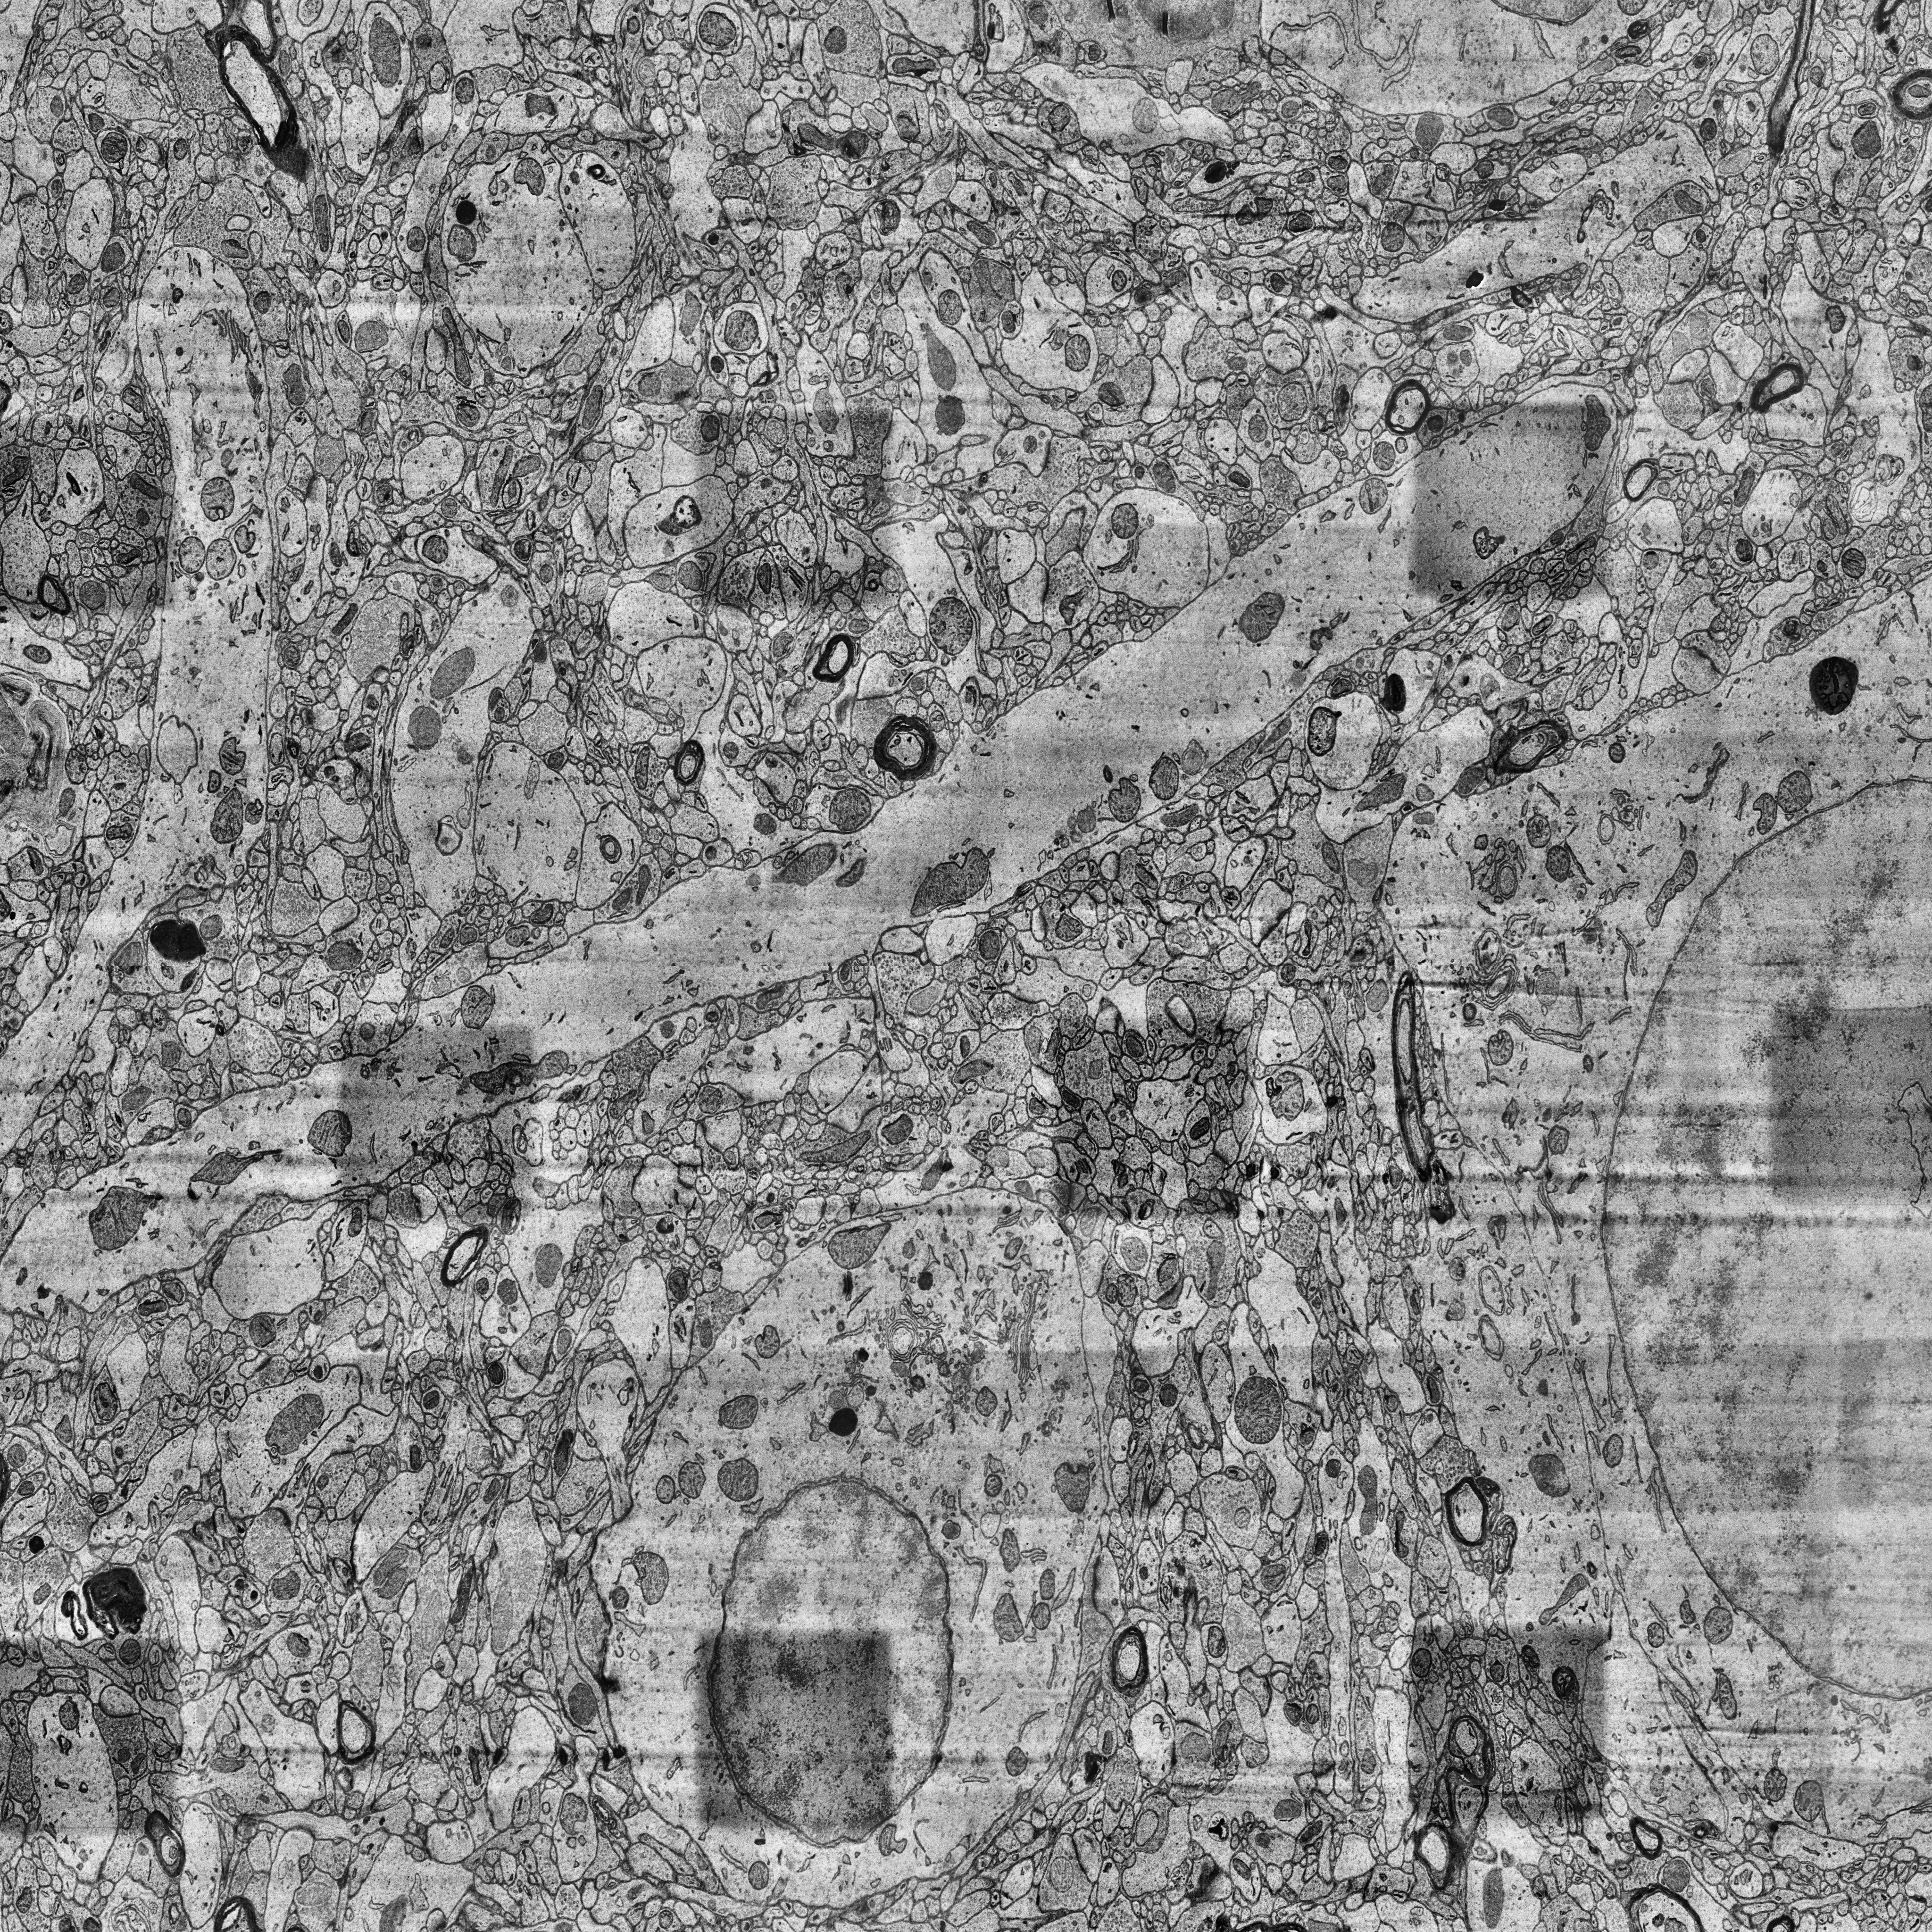
Electron microscopy slice of human cortex tissue
Slice depth (z): 347
Mitochondria instances in slice: 432